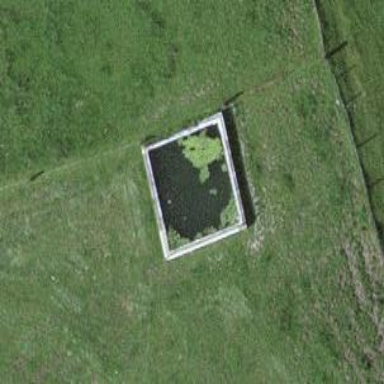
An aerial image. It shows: Emergency water tank in natural water reservoir.